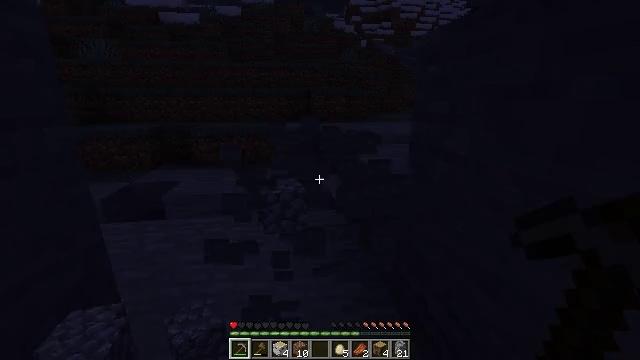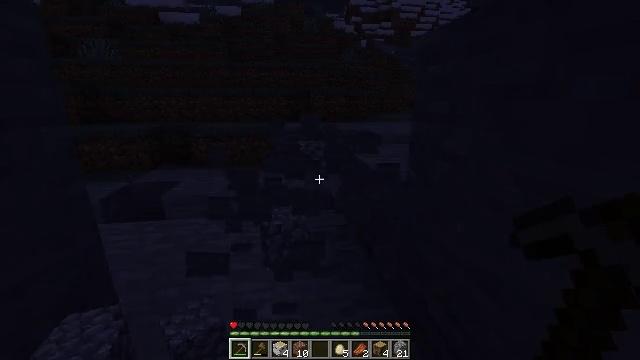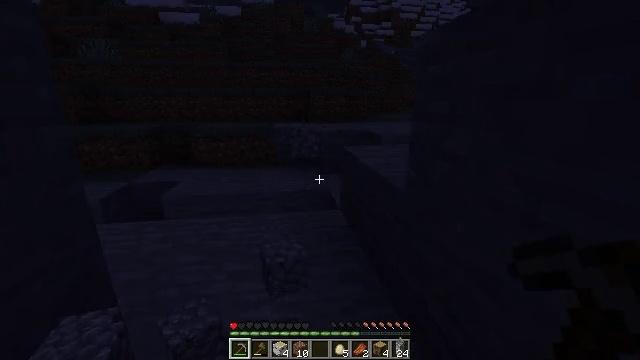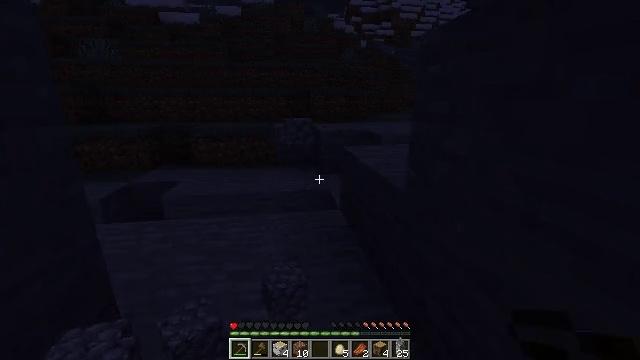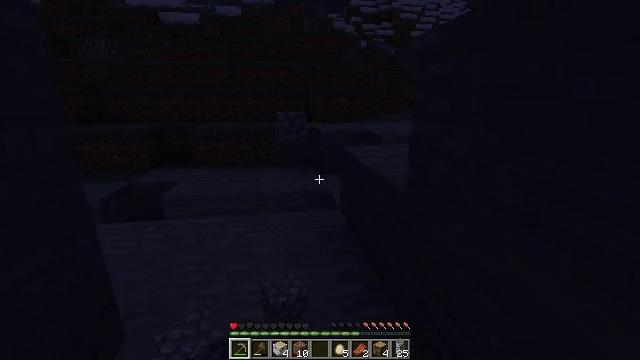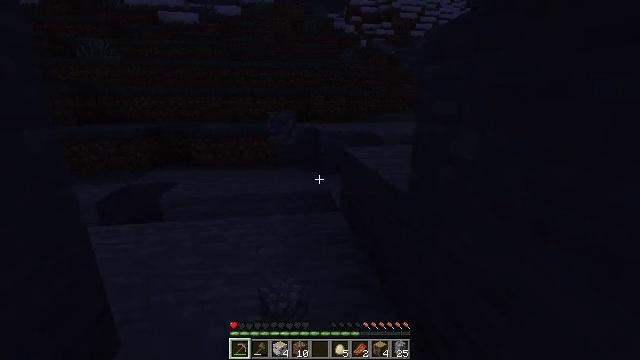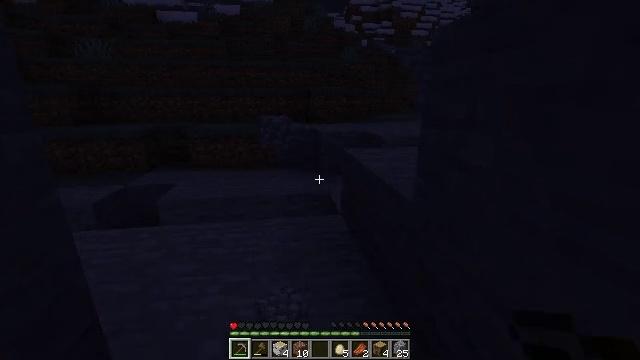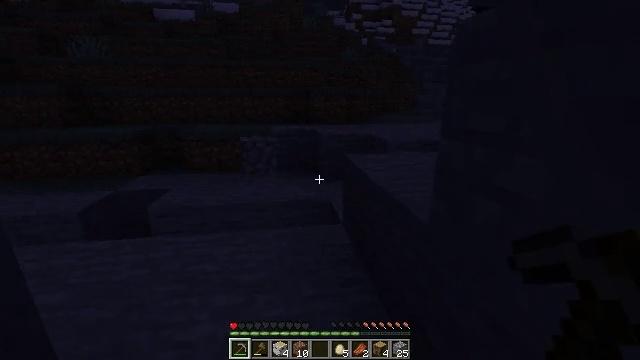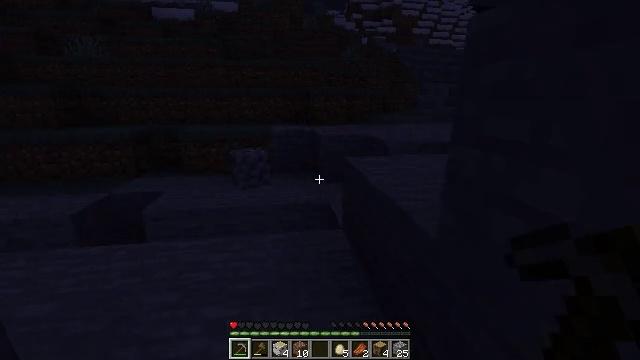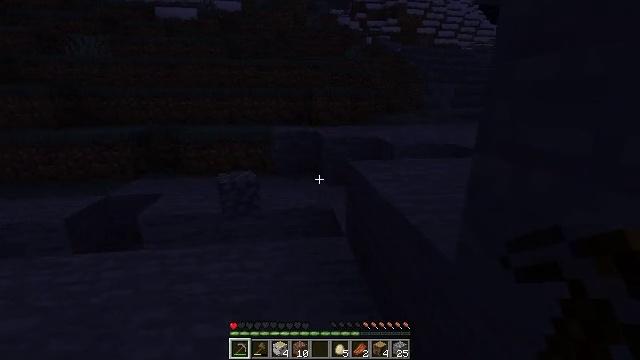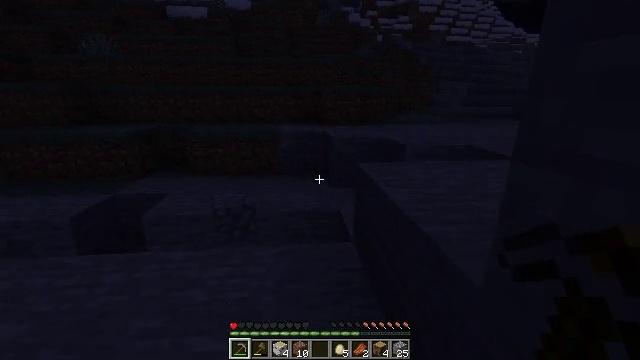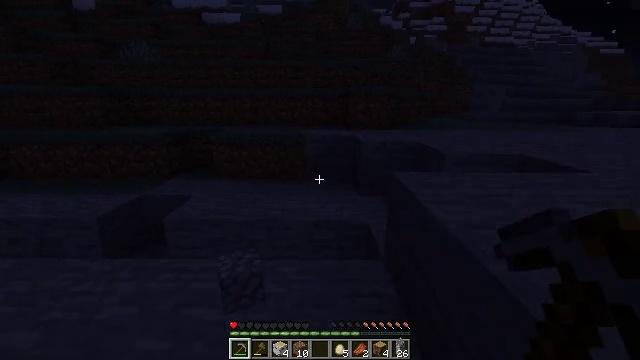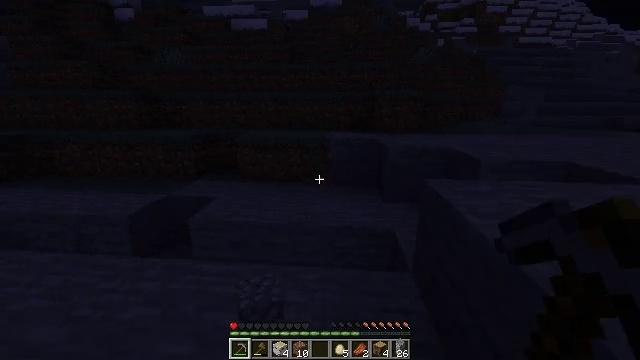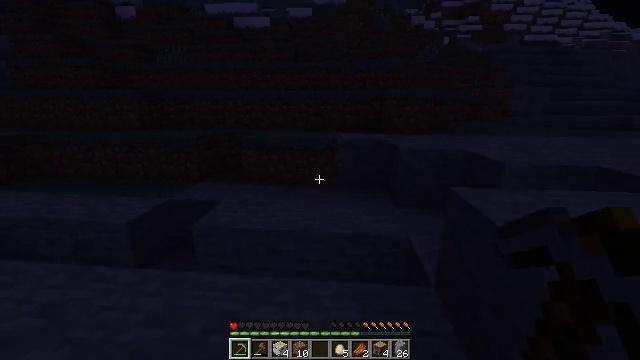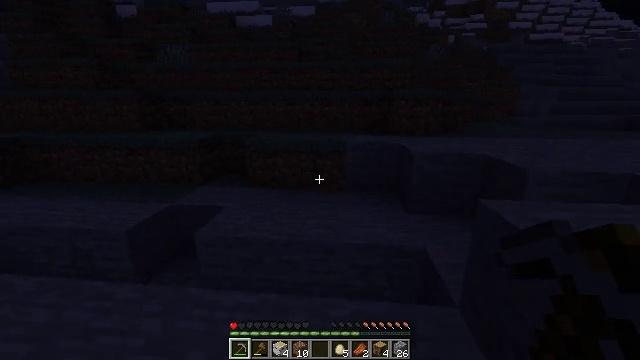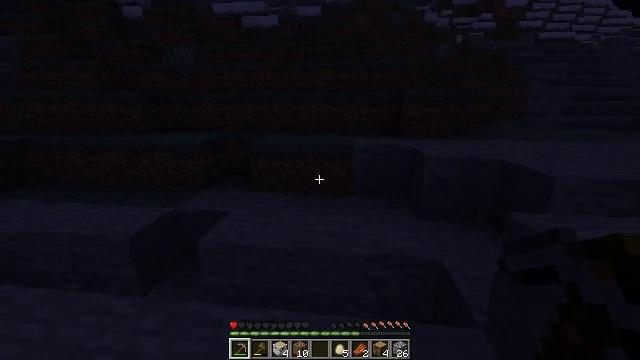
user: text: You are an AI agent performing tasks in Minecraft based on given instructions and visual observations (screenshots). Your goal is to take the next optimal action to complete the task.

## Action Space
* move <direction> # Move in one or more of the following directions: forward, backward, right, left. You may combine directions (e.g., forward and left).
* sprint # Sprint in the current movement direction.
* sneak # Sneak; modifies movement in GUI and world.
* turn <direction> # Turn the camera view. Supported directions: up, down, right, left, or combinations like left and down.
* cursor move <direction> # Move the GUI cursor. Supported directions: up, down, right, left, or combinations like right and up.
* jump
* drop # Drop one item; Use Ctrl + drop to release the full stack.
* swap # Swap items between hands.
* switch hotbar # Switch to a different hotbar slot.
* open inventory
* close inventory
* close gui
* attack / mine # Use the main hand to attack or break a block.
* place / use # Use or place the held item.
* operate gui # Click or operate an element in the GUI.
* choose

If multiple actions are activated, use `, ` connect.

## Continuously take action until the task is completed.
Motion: motion action
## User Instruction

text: Attack the crafting table to break it.
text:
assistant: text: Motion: attack / mine
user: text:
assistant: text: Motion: attack / mine
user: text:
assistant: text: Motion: attack / mine
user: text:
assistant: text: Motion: attack / mine
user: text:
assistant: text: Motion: move forward, attack / mine
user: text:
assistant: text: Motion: move forward, attack / mine
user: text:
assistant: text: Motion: move forward, attack / mine
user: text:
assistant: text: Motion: move forward
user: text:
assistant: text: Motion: move forward
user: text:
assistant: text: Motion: move forward, turn left
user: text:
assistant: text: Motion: move forward and move left, turn left
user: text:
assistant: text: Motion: move forward and move left, turn left
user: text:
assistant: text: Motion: move forward and move left
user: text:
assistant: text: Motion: move forward
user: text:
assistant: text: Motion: move forward, turn left
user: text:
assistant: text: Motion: move forward
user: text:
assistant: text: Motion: move forward, turn left
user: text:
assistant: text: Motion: move forward, turn left and up
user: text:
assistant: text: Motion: turn left and up
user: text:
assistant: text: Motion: turn left and up
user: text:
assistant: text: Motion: turn left and up
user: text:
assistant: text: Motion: no_op
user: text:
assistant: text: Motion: no_op
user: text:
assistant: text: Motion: no_op
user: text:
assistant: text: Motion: move left
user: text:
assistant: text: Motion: move left, turn left
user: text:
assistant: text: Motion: move left, turn left and down
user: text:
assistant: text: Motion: move left, turn left and down
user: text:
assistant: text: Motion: move left, turn left and down
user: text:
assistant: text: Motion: move left, turn left